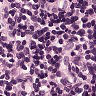
Metastatic tissue present: no